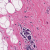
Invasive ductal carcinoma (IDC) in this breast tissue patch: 0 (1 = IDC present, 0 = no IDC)